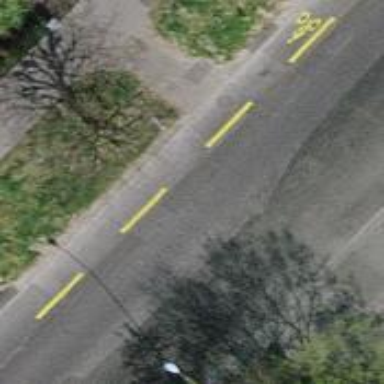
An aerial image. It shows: Tertiary road with asphalt surface. Both sides of the road have sidewalks and there is dedicated cycle lane.